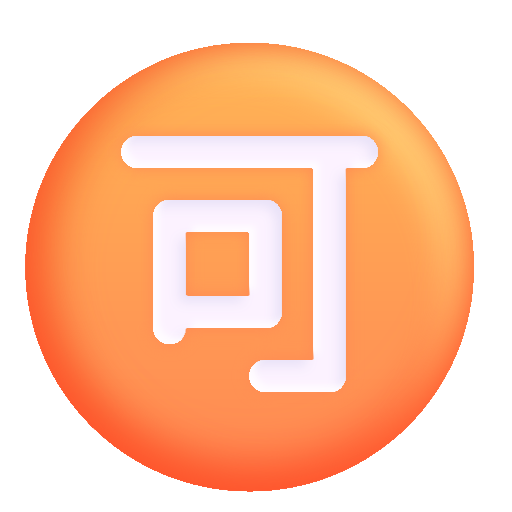
japanese acceptable button color